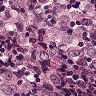
Metastatic tissue present: yes